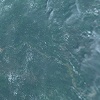
Label: land